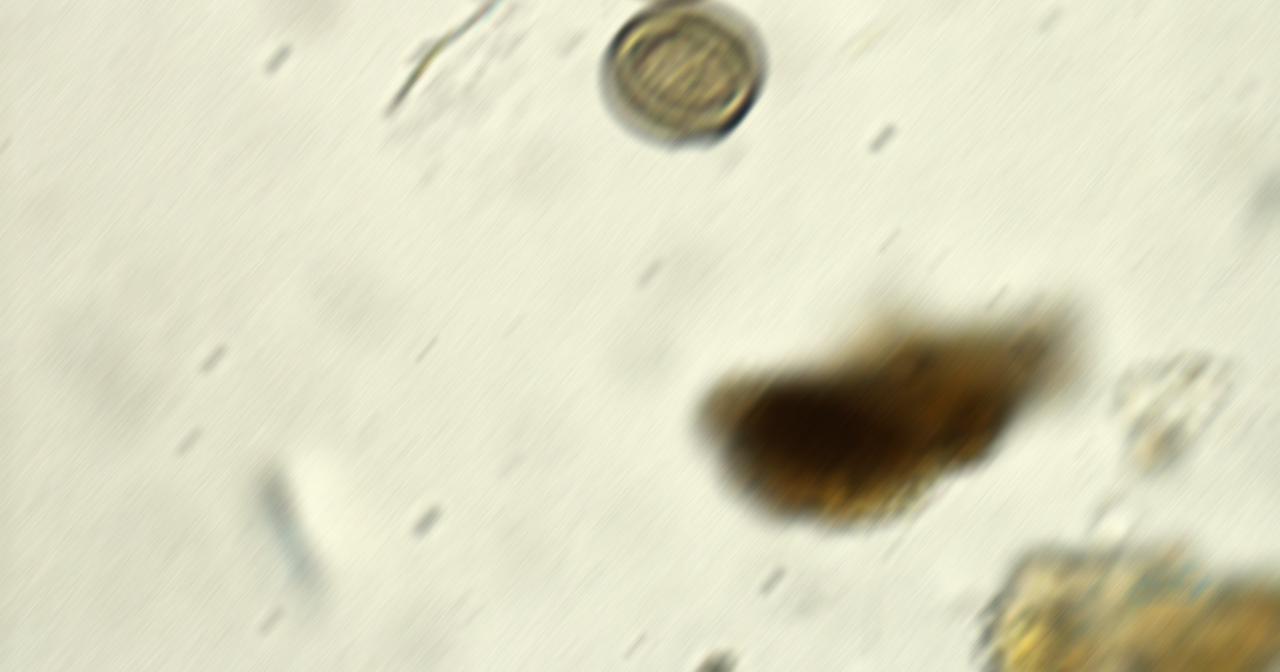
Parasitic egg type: Taenia spp. egg